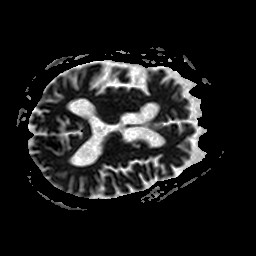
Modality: ADC
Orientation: axial
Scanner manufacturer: philips
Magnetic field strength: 1.5 T
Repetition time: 4.769 s
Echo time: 0.07764 s